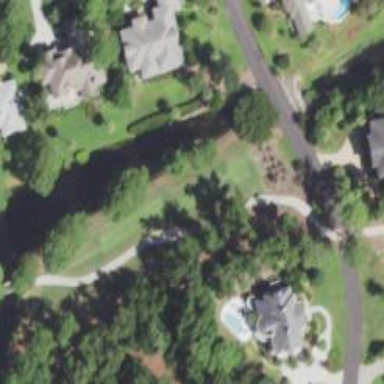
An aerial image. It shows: Path for golf carts.